Interaction volume radius: 5 \u00c5
Interaction volume height: 15 \u00c5
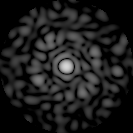
Disorder parameter: 0.8618